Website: walmart
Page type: account-selection
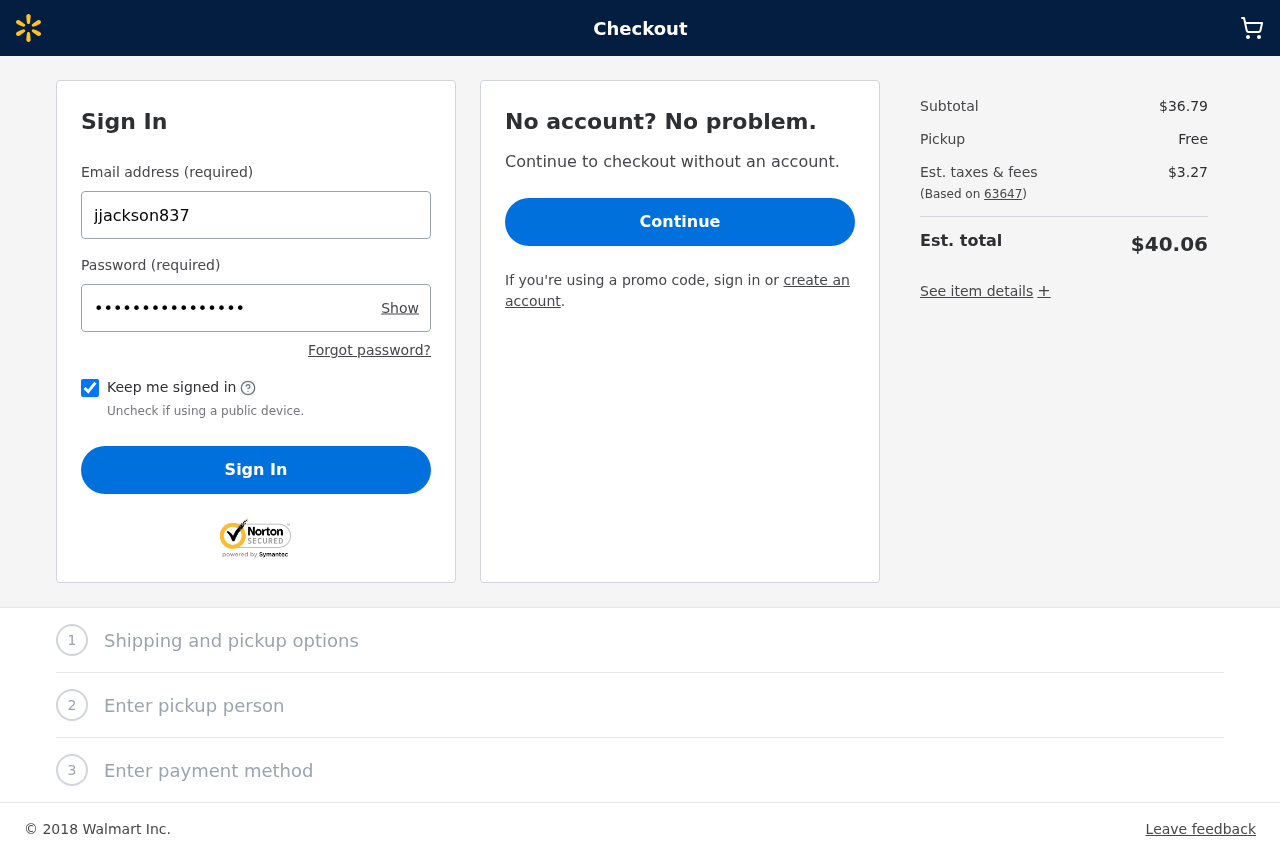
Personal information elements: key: PII_LOGIN_USERNAME
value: jjackson837
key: PII_POSTCODE
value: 63647
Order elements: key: ORDER_SUBTOTAL
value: $36.79
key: ORDER_TAX
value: $3.27
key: ORDER_TOTAL
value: $40.06